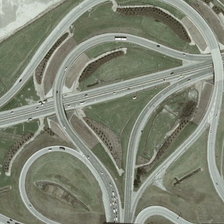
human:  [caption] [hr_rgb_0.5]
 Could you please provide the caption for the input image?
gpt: many cars were running on the overpass .

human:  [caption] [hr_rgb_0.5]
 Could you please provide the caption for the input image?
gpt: on both sides of the overpass is a lawn .

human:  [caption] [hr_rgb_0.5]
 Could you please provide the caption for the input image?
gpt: on both sides of the overpass is a lawn .

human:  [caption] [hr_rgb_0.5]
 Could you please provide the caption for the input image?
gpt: many cars were running on the overpass .

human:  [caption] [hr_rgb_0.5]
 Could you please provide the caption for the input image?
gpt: many cars were running on the overpass .